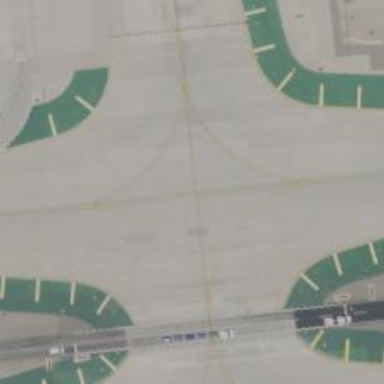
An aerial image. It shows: View of taxiway at the airport.